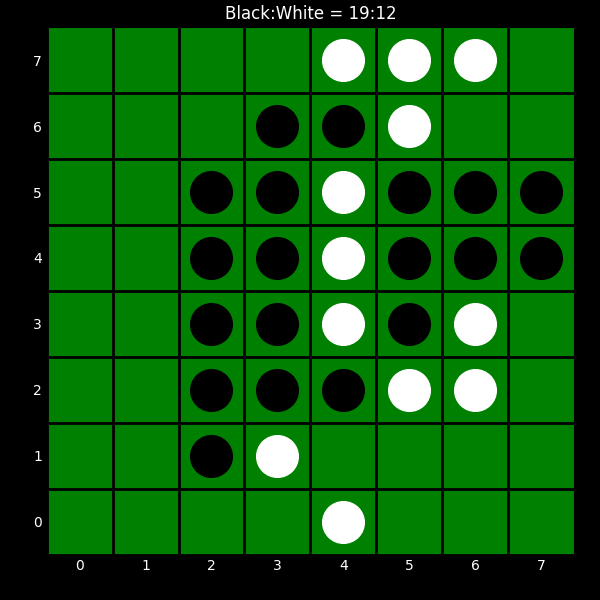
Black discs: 19
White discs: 12